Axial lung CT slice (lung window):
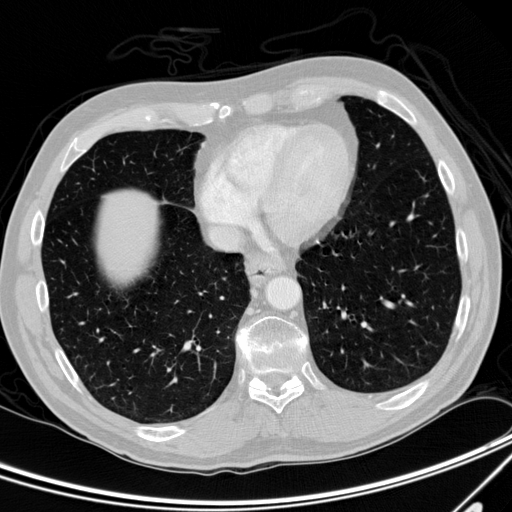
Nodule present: no